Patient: sex F, age 33
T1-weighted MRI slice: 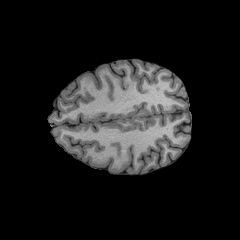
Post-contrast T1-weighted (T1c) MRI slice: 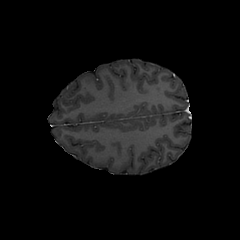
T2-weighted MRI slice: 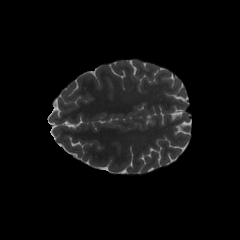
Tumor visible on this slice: no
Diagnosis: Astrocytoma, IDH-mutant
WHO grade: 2